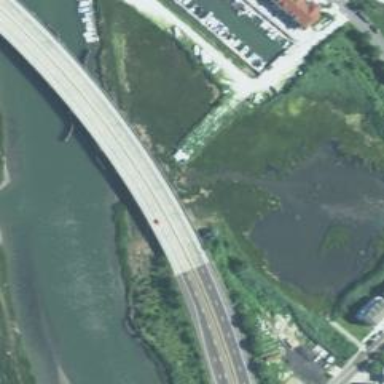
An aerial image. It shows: Primary highway bridge on expressway.